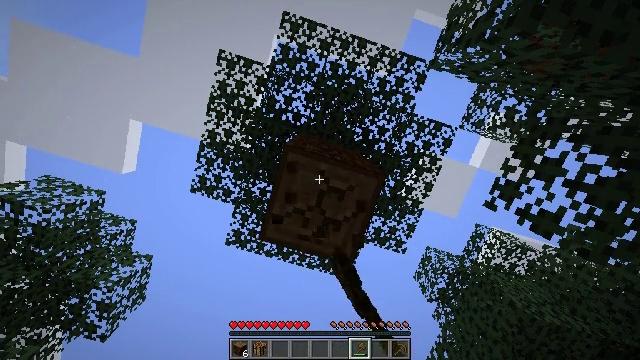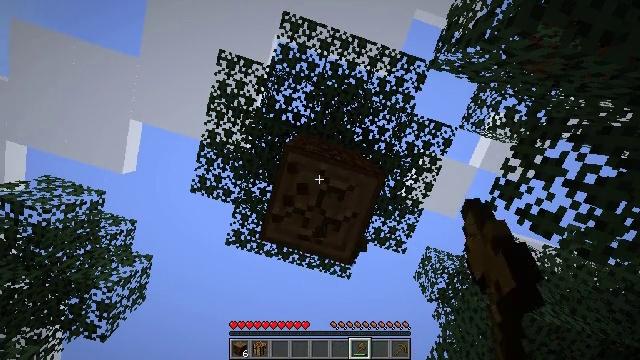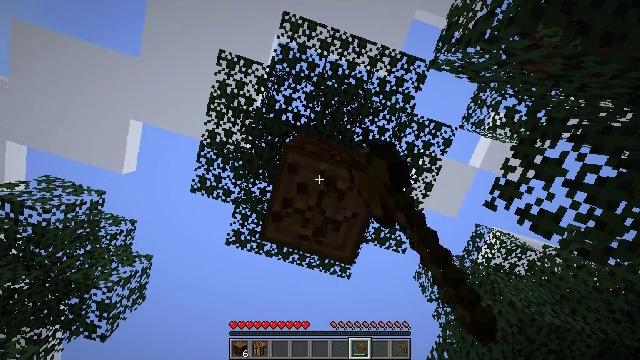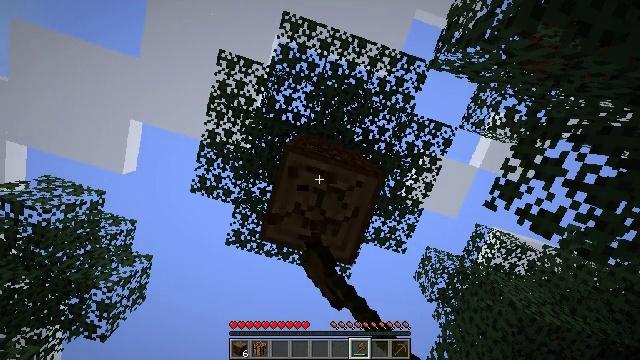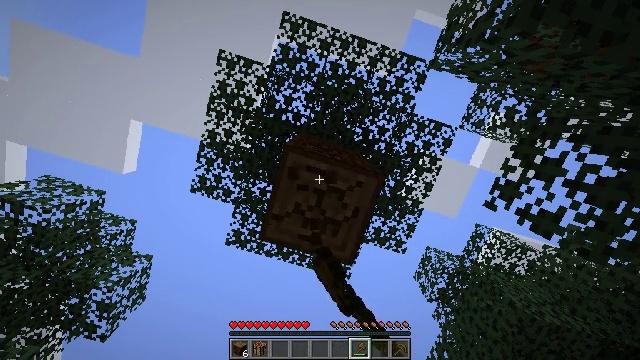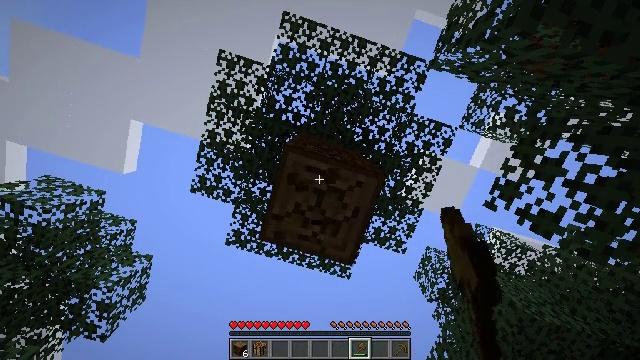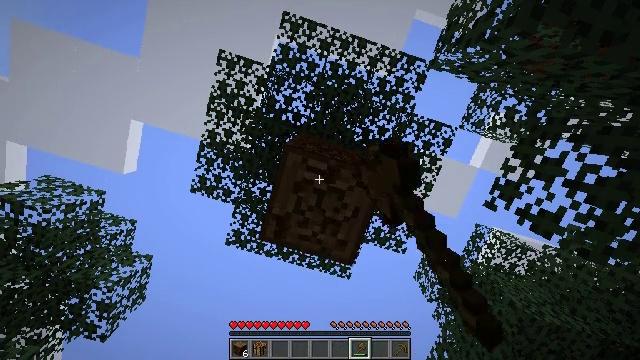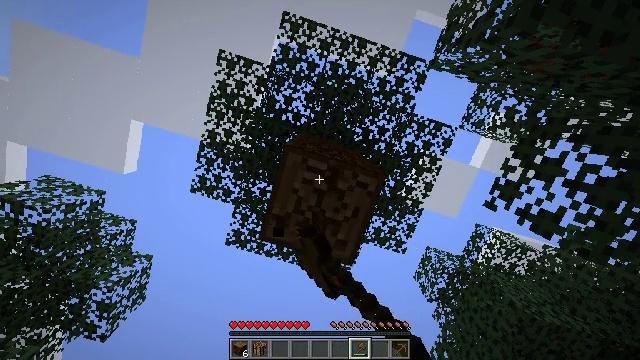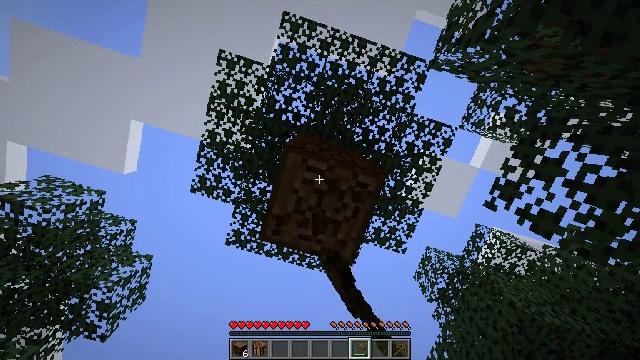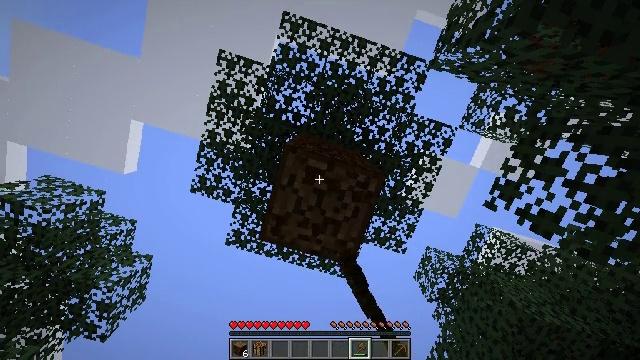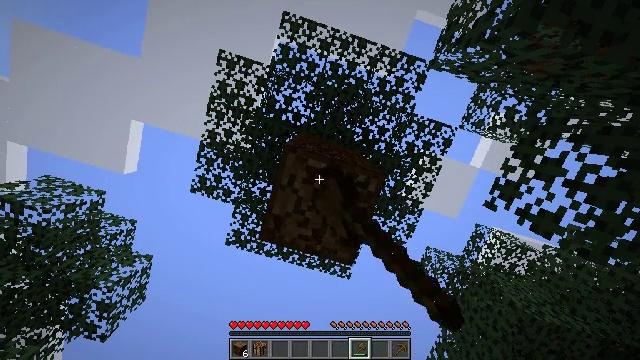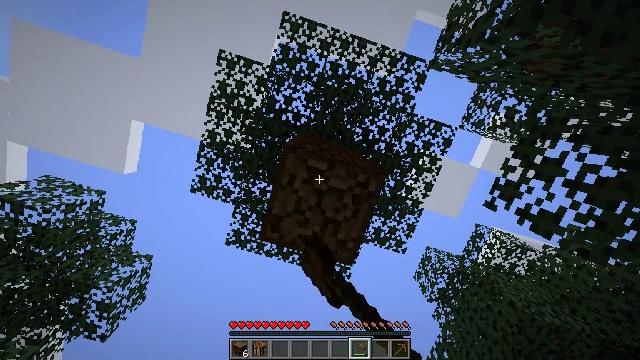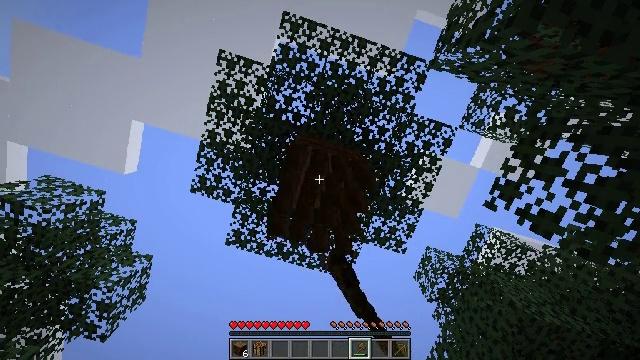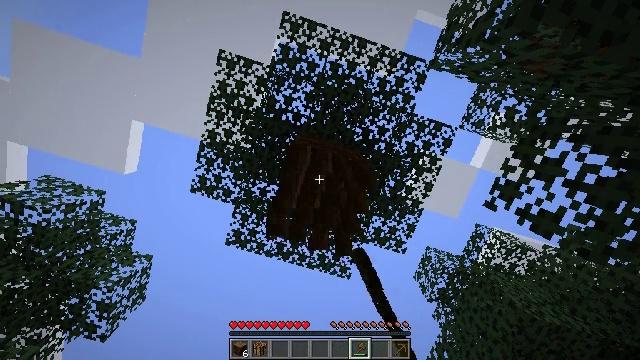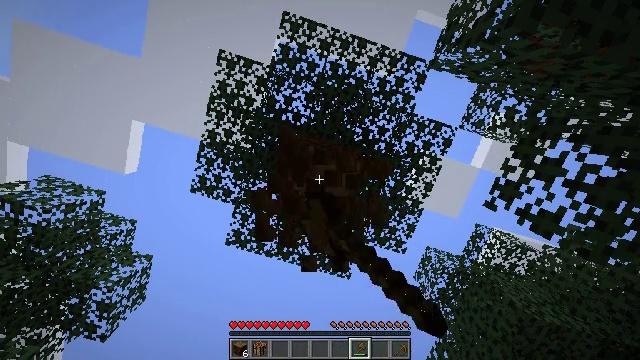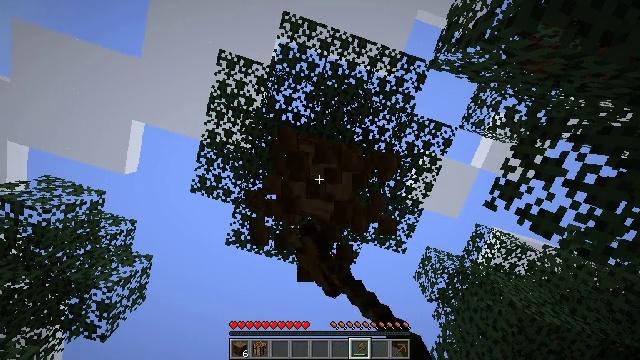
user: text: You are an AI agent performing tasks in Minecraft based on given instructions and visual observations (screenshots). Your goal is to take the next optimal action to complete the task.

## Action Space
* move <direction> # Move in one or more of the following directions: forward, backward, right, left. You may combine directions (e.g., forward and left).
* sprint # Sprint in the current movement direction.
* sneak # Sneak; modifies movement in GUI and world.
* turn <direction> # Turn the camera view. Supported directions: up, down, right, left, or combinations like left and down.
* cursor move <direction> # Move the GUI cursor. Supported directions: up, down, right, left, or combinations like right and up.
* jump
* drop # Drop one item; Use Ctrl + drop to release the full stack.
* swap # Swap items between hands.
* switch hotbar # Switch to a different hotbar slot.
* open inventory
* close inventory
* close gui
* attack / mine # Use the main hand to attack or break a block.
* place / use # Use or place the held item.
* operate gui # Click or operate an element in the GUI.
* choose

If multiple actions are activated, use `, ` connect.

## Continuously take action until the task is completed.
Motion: motion action
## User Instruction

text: Mine the spruce log from the forest.
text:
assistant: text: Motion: attack / mine
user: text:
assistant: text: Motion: attack / mine
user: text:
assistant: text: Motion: attack / mine
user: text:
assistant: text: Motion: attack / mine
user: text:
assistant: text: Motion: attack / mine
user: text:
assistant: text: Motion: attack / mine
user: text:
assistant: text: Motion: attack / mine
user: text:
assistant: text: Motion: attack / mine
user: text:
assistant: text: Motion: attack / mine
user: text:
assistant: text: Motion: attack / mine
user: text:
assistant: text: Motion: attack / mine
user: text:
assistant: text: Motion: attack / mine
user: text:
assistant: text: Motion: attack / mine
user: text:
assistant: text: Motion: attack / mine
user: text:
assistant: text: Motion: attack / mine
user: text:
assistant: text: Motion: attack / mine
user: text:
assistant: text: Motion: attack / mine
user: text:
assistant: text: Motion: attack / mine
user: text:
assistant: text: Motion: attack / mine
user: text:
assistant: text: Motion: attack / mine
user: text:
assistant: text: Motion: attack / mine
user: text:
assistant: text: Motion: attack / mine
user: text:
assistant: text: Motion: attack / mine
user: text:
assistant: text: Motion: attack / mine
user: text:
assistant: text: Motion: attack / mine
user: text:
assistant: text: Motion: attack / mine
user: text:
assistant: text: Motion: attack / mine
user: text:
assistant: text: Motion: attack / mine
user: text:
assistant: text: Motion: attack / mine
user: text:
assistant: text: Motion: attack / mine